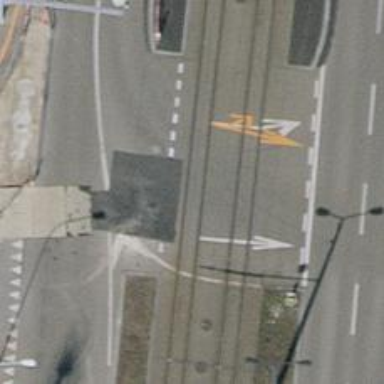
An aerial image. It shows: Secondary link road with asphalt surface.